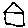
Label: house